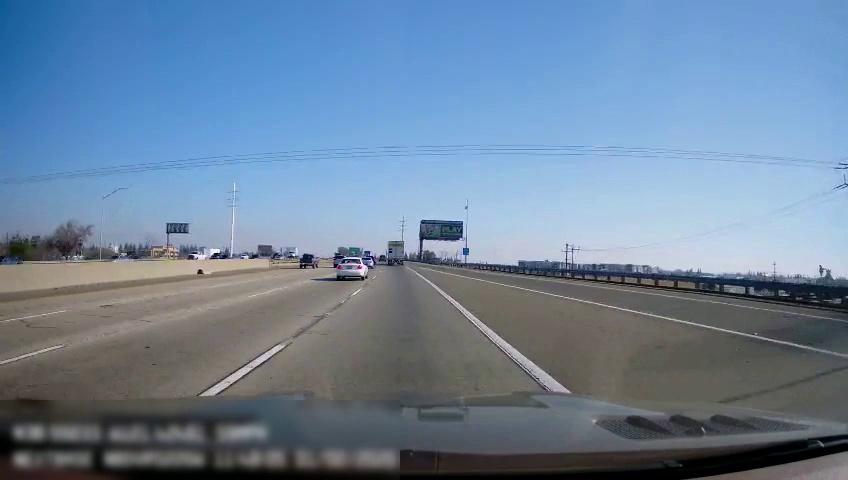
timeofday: Day
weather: Sunny
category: Drivable Space
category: Vehicles | Van
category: Vehicles | Van
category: Vehicles | Truck
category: Vehicles | SUV
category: Vehicles | Truck
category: Vehicles | SUV
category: Vehicles | SUV
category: Vehicles | Truck
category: Vehicles | Car
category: Vehicles | Truck
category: Lanes | Alternate Lane
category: Lanes | Alternate Lane
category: Lanes | Alternate Lane
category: Lanes | Alternate Lane
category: Lanes | Alternate Lane
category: Lanes | Alternate Lane